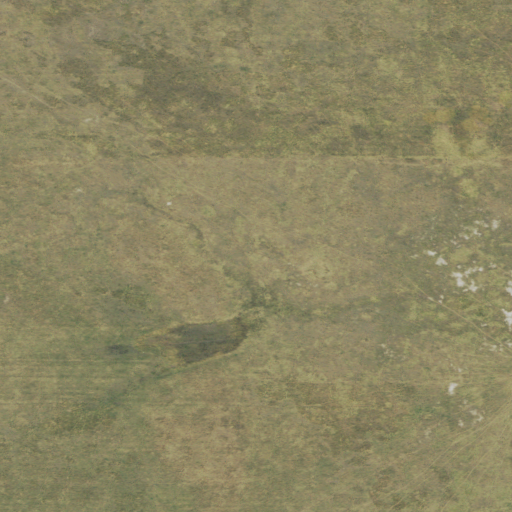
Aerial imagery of valley in South Dakota named Motts Draw containing pasture and herbaceous wetlands